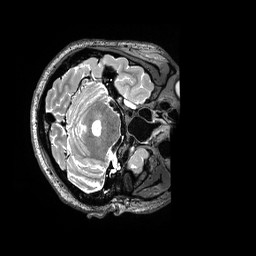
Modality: T2w
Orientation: axial
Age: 21
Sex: male
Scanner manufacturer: siemens
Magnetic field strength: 3 T
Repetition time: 3.2 s
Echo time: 0.562 s